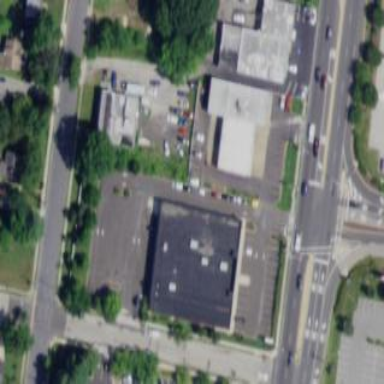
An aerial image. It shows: Building with furniture shop.